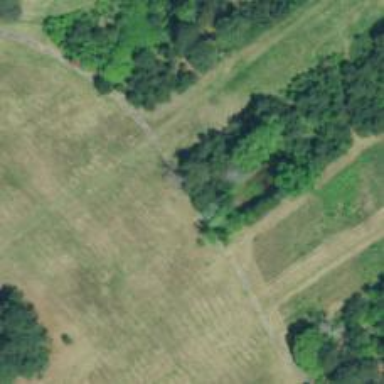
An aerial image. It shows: Path for both road and golf.